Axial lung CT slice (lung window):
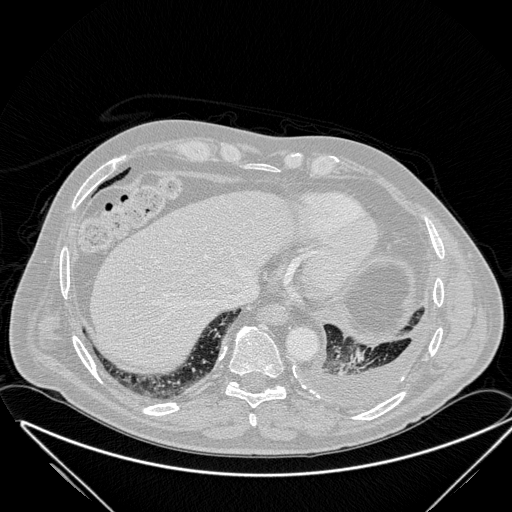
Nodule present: no